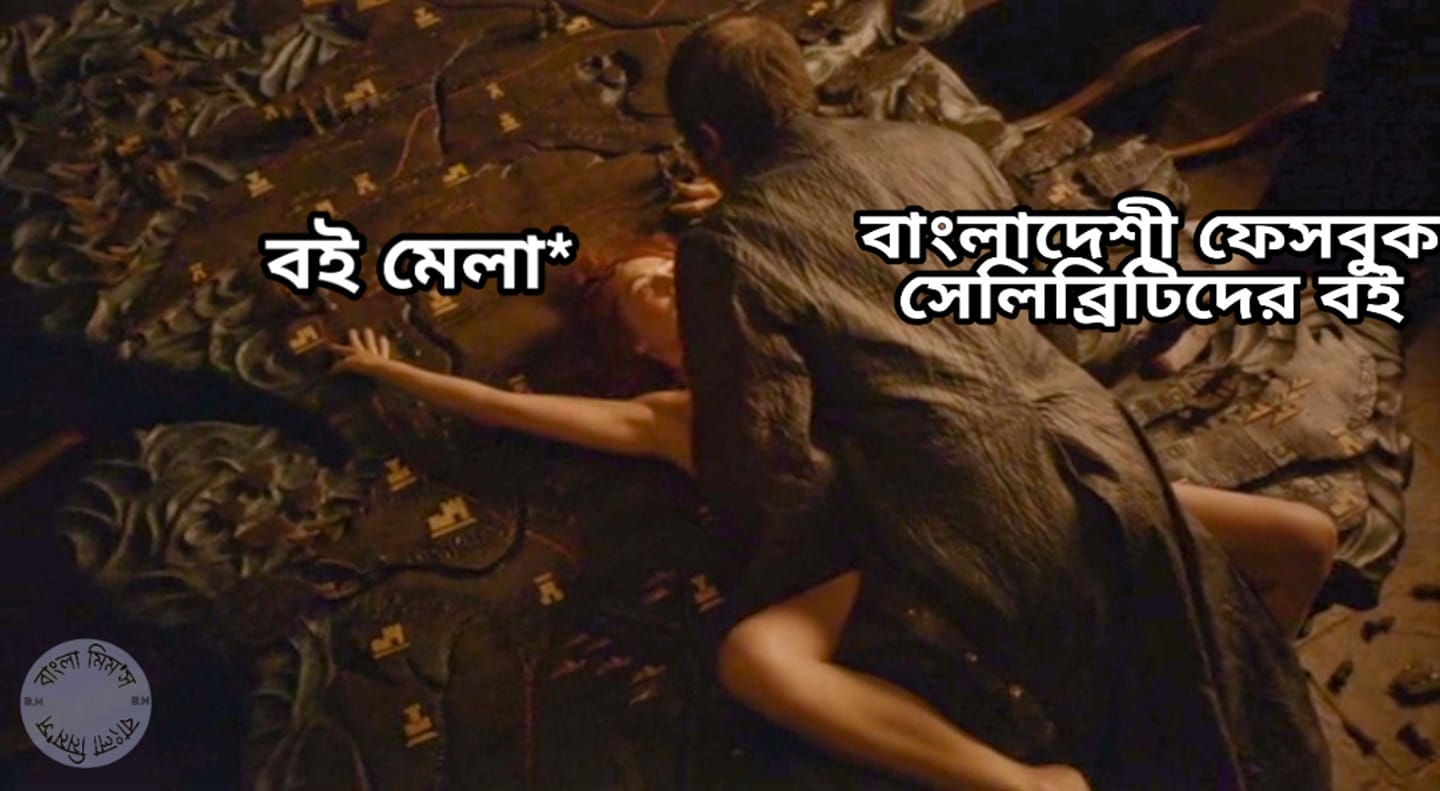
Caption: বই মেলা*    বাংলাদেশী ফেসবুক সেলিব্রিটিদের বই
Label: hate